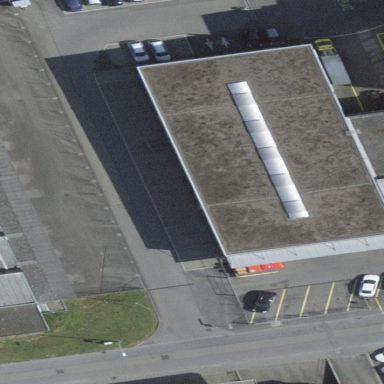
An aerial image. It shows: Industrial building.